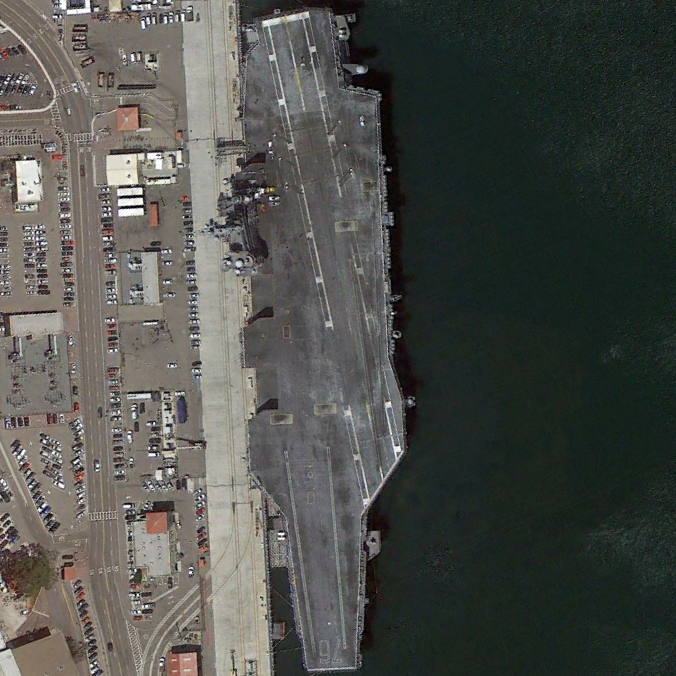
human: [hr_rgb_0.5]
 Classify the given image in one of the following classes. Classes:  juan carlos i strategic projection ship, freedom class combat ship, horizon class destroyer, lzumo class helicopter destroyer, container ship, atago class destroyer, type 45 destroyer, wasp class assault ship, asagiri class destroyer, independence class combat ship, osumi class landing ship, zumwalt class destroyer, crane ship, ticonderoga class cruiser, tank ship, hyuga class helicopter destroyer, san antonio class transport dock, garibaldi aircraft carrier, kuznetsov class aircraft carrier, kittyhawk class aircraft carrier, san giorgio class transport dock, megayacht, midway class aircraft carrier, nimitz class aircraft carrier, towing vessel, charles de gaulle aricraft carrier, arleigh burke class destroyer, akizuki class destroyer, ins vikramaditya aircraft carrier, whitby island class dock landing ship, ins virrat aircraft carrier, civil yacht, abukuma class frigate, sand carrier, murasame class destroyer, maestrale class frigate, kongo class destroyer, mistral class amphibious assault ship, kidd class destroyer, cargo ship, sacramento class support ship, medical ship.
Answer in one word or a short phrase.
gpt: Nimitz class aircraft carrier